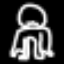
Label: frog